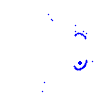
Particle: kaon